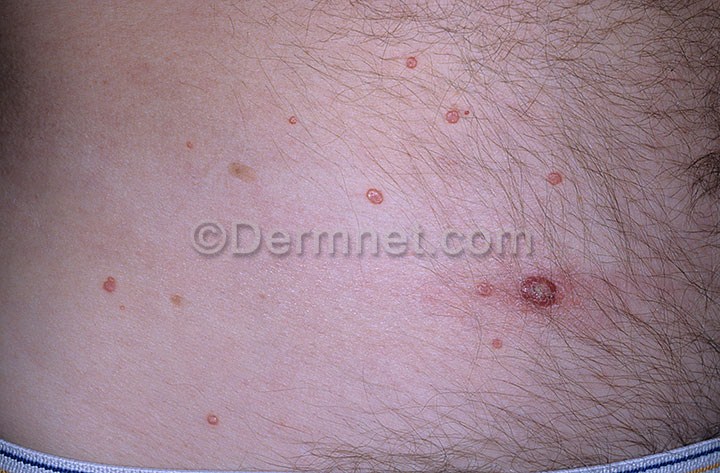
Disease: Warts Molluscum and other Viral Infections